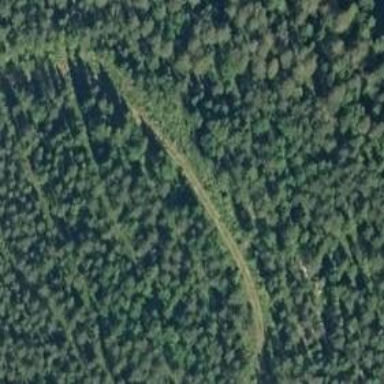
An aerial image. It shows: Track with grade 5 tracktype.